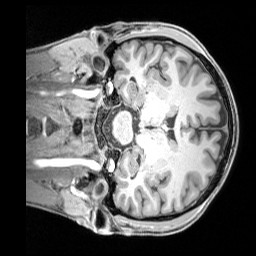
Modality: T1w
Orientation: coronal
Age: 33
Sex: male
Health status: healthy
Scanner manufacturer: siemens
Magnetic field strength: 3 T
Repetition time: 1.65 s
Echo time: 0.00182 s